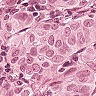
Metastatic tissue present: yes